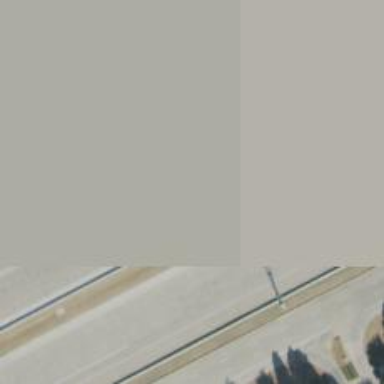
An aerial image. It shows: Motorway junction.